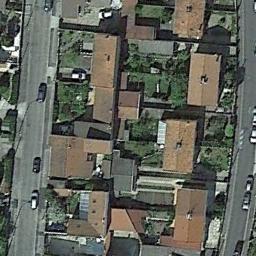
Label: dense_residential